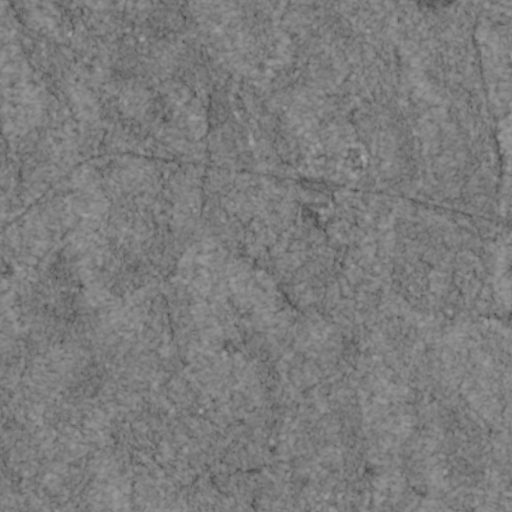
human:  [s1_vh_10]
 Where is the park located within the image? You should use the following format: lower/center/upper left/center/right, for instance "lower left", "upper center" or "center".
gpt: The park is located in the upper right of the image.
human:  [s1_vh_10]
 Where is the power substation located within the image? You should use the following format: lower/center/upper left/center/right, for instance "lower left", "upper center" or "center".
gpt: The power substation is located in the lower right of the image.
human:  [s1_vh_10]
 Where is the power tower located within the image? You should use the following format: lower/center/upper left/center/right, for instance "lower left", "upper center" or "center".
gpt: The power tower is located in the lower of the image.
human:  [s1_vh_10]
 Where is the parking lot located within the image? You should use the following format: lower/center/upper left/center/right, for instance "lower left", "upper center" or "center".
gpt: There is no parking lot in the image.

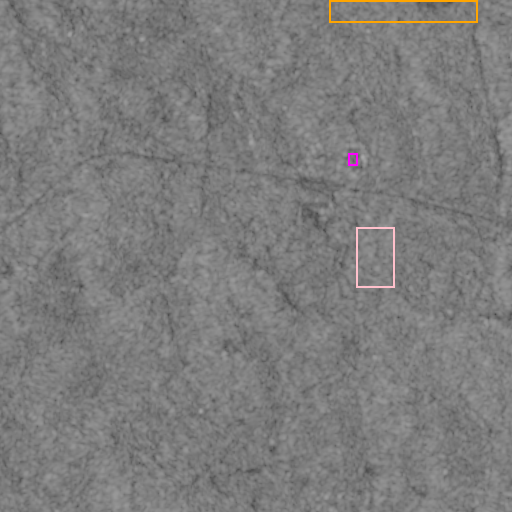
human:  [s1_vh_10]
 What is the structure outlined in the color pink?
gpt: The structure outlined in pink is a crop field.
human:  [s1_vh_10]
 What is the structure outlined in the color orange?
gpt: The structure outlined in orange is a park.
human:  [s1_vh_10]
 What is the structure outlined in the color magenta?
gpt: The structure outlined in magenta is a building.
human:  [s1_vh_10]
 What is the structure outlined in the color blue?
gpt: There is no blue outline.